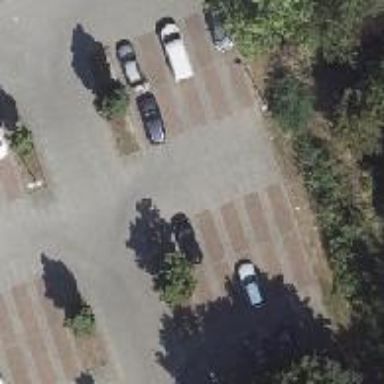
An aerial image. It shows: Parking aisle designed for service vehicles.